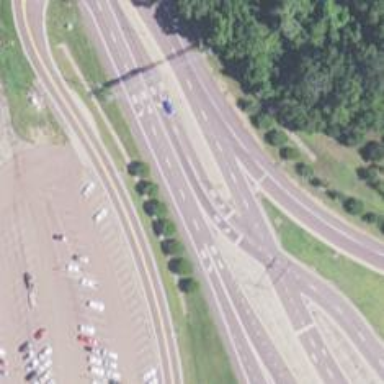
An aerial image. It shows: Trunk link highway.